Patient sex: M
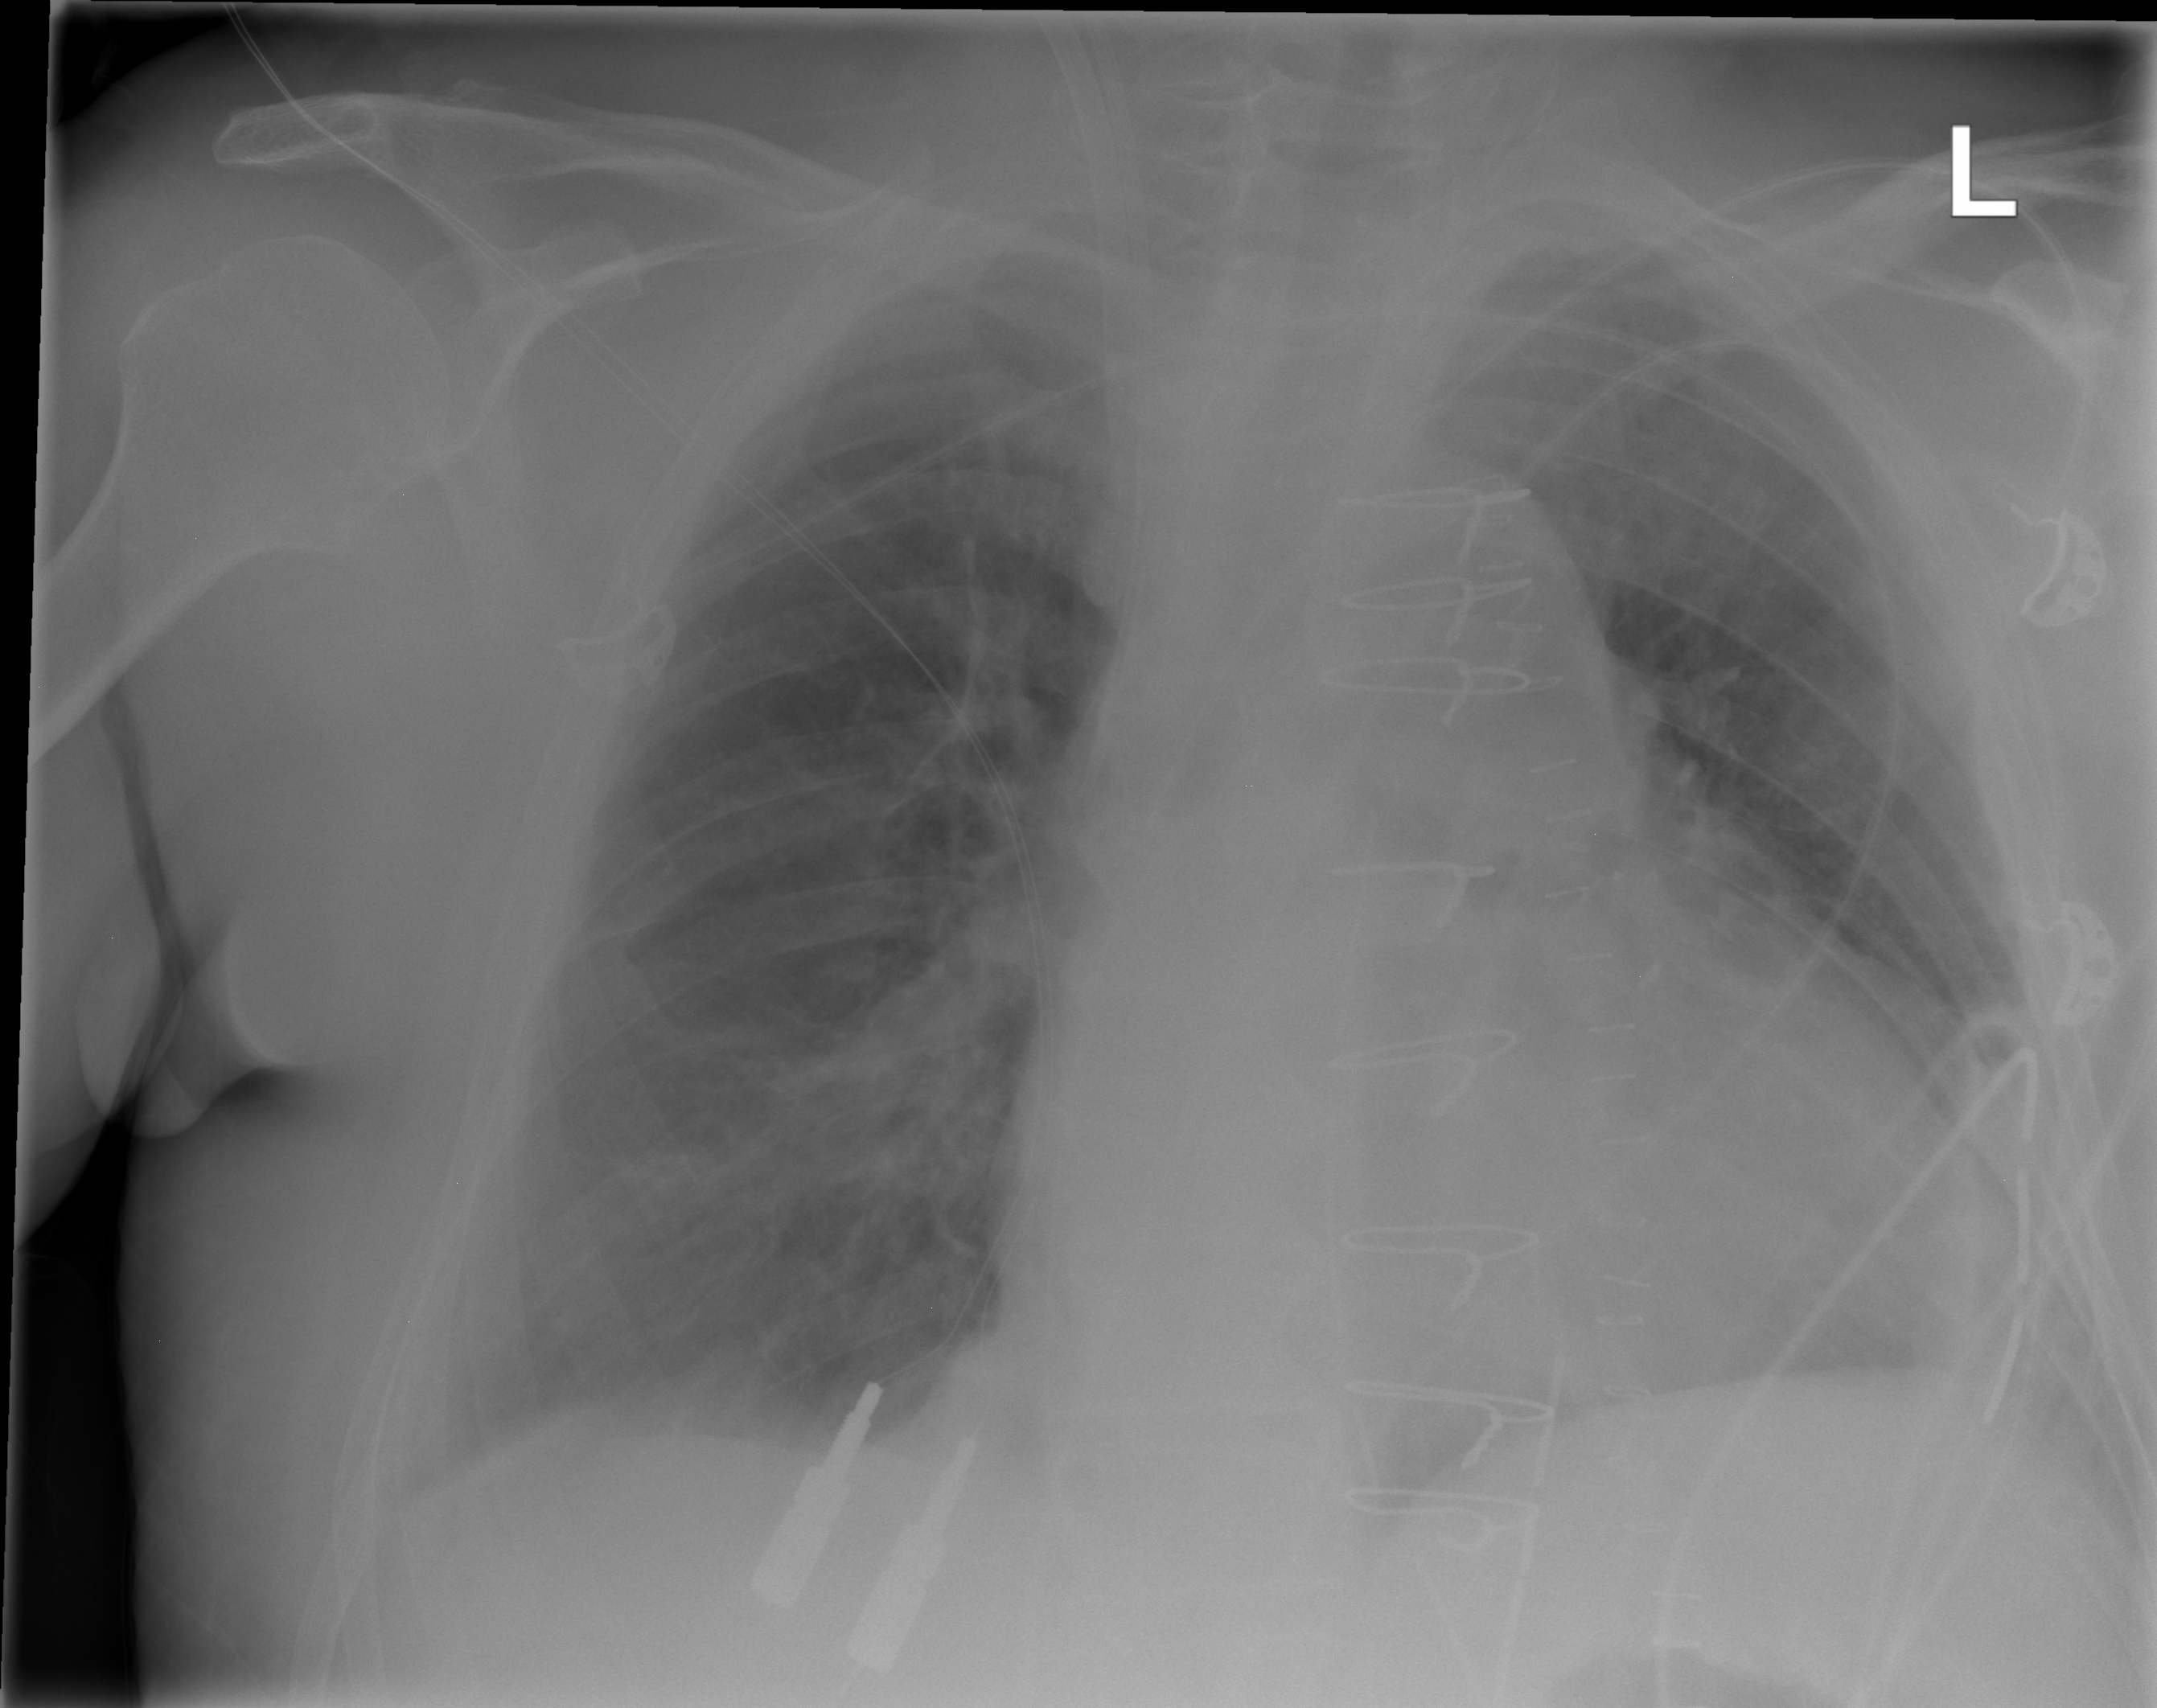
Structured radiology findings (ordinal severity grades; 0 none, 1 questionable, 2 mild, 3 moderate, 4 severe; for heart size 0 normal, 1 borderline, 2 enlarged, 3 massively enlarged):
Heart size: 2
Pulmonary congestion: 2
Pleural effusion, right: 1
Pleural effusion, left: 1
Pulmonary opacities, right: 2
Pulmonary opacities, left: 0
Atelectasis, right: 2
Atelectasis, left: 2